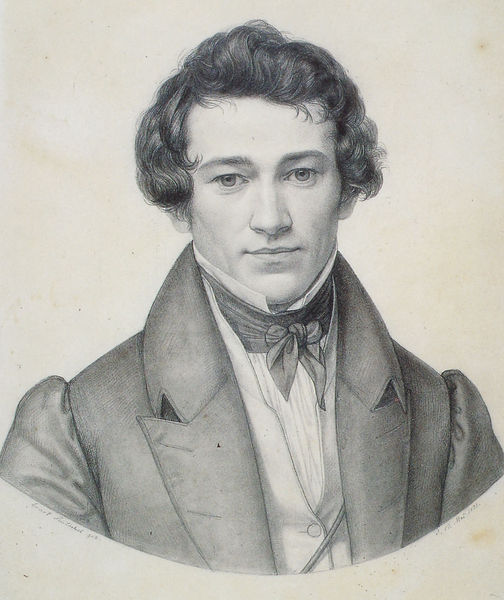
Titel: Selbstbildnis
Künstler: Ernst Rietschel
Schlagwörter: kopf, mann, weiß, frisur, grau, mund, nase, ohr, schwarz, stirn, zeichnung, blick, tuch, schleife, alt, anzug, hemd, jacke, jung, augen, gesicht, knoten, kragen, rahmen, ärmel, bildnis, herr, portrait, porträt, signatur, auge, haare, mantel, frontal, hübsch, kinn, knopf, lippen, locke, locken, ohren, puffärmel, lächeln, halsband, signiert, romantik, realistisch, ernst, knopfloch, brauen, halstuch, junge, fliege, gehrock, jackett, revers, jacket, weste, druck, schwarz-weiß, stich, lockig, bleistift, stehkragen, biedermeier, jüngling, jakett, halsbinde, zeichung, mozart, jakce, schuber, schubert, blcik, pufärmel, 18. jahrhundert, 1900, mascherl, 19jh, brahms